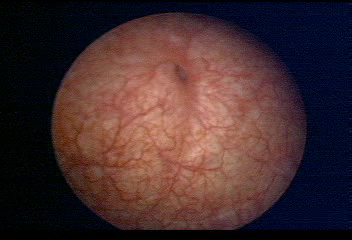
Modality: WLC
Class: Normal mucosa
Bladder cancer association: No